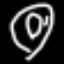
Label: donut